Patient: sex F, age 66
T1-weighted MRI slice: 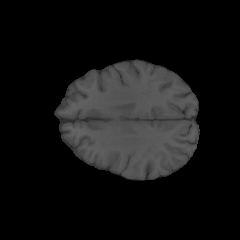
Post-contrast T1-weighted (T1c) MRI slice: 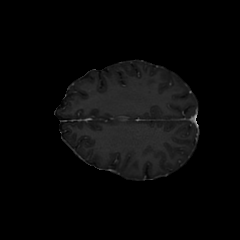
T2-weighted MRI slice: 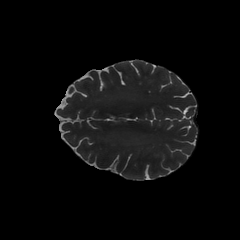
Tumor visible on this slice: no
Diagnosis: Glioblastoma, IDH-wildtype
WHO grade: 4